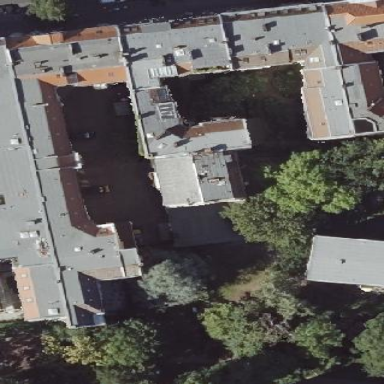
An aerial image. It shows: Residential building with saltbox roof shape.